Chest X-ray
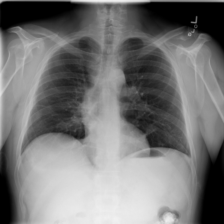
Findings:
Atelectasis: negative
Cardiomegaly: negative
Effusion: negative
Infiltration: negative
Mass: negative
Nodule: negative
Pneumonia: negative
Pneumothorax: negative
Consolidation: negative
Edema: negative
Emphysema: negative
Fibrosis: negative
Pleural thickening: negative
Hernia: negative